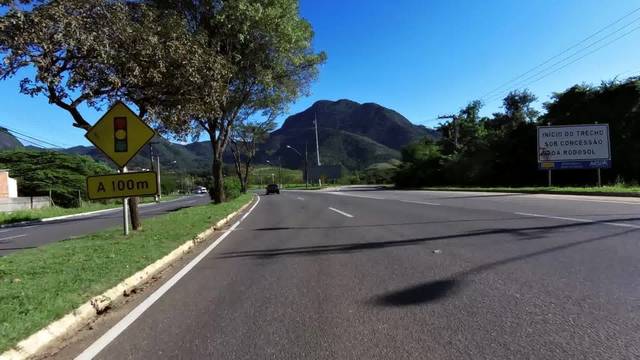
Region: Brazil
Coordinates: -20.634, -40.518